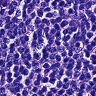
Metastatic tissue present: no